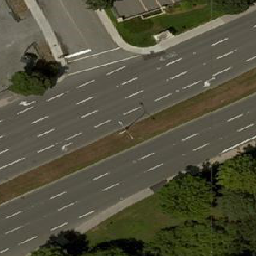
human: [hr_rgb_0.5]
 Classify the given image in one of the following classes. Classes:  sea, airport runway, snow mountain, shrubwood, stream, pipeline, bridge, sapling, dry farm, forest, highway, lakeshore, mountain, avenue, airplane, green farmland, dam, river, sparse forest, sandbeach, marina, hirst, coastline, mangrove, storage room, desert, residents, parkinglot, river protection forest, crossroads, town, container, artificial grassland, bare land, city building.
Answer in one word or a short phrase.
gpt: highway